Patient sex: M
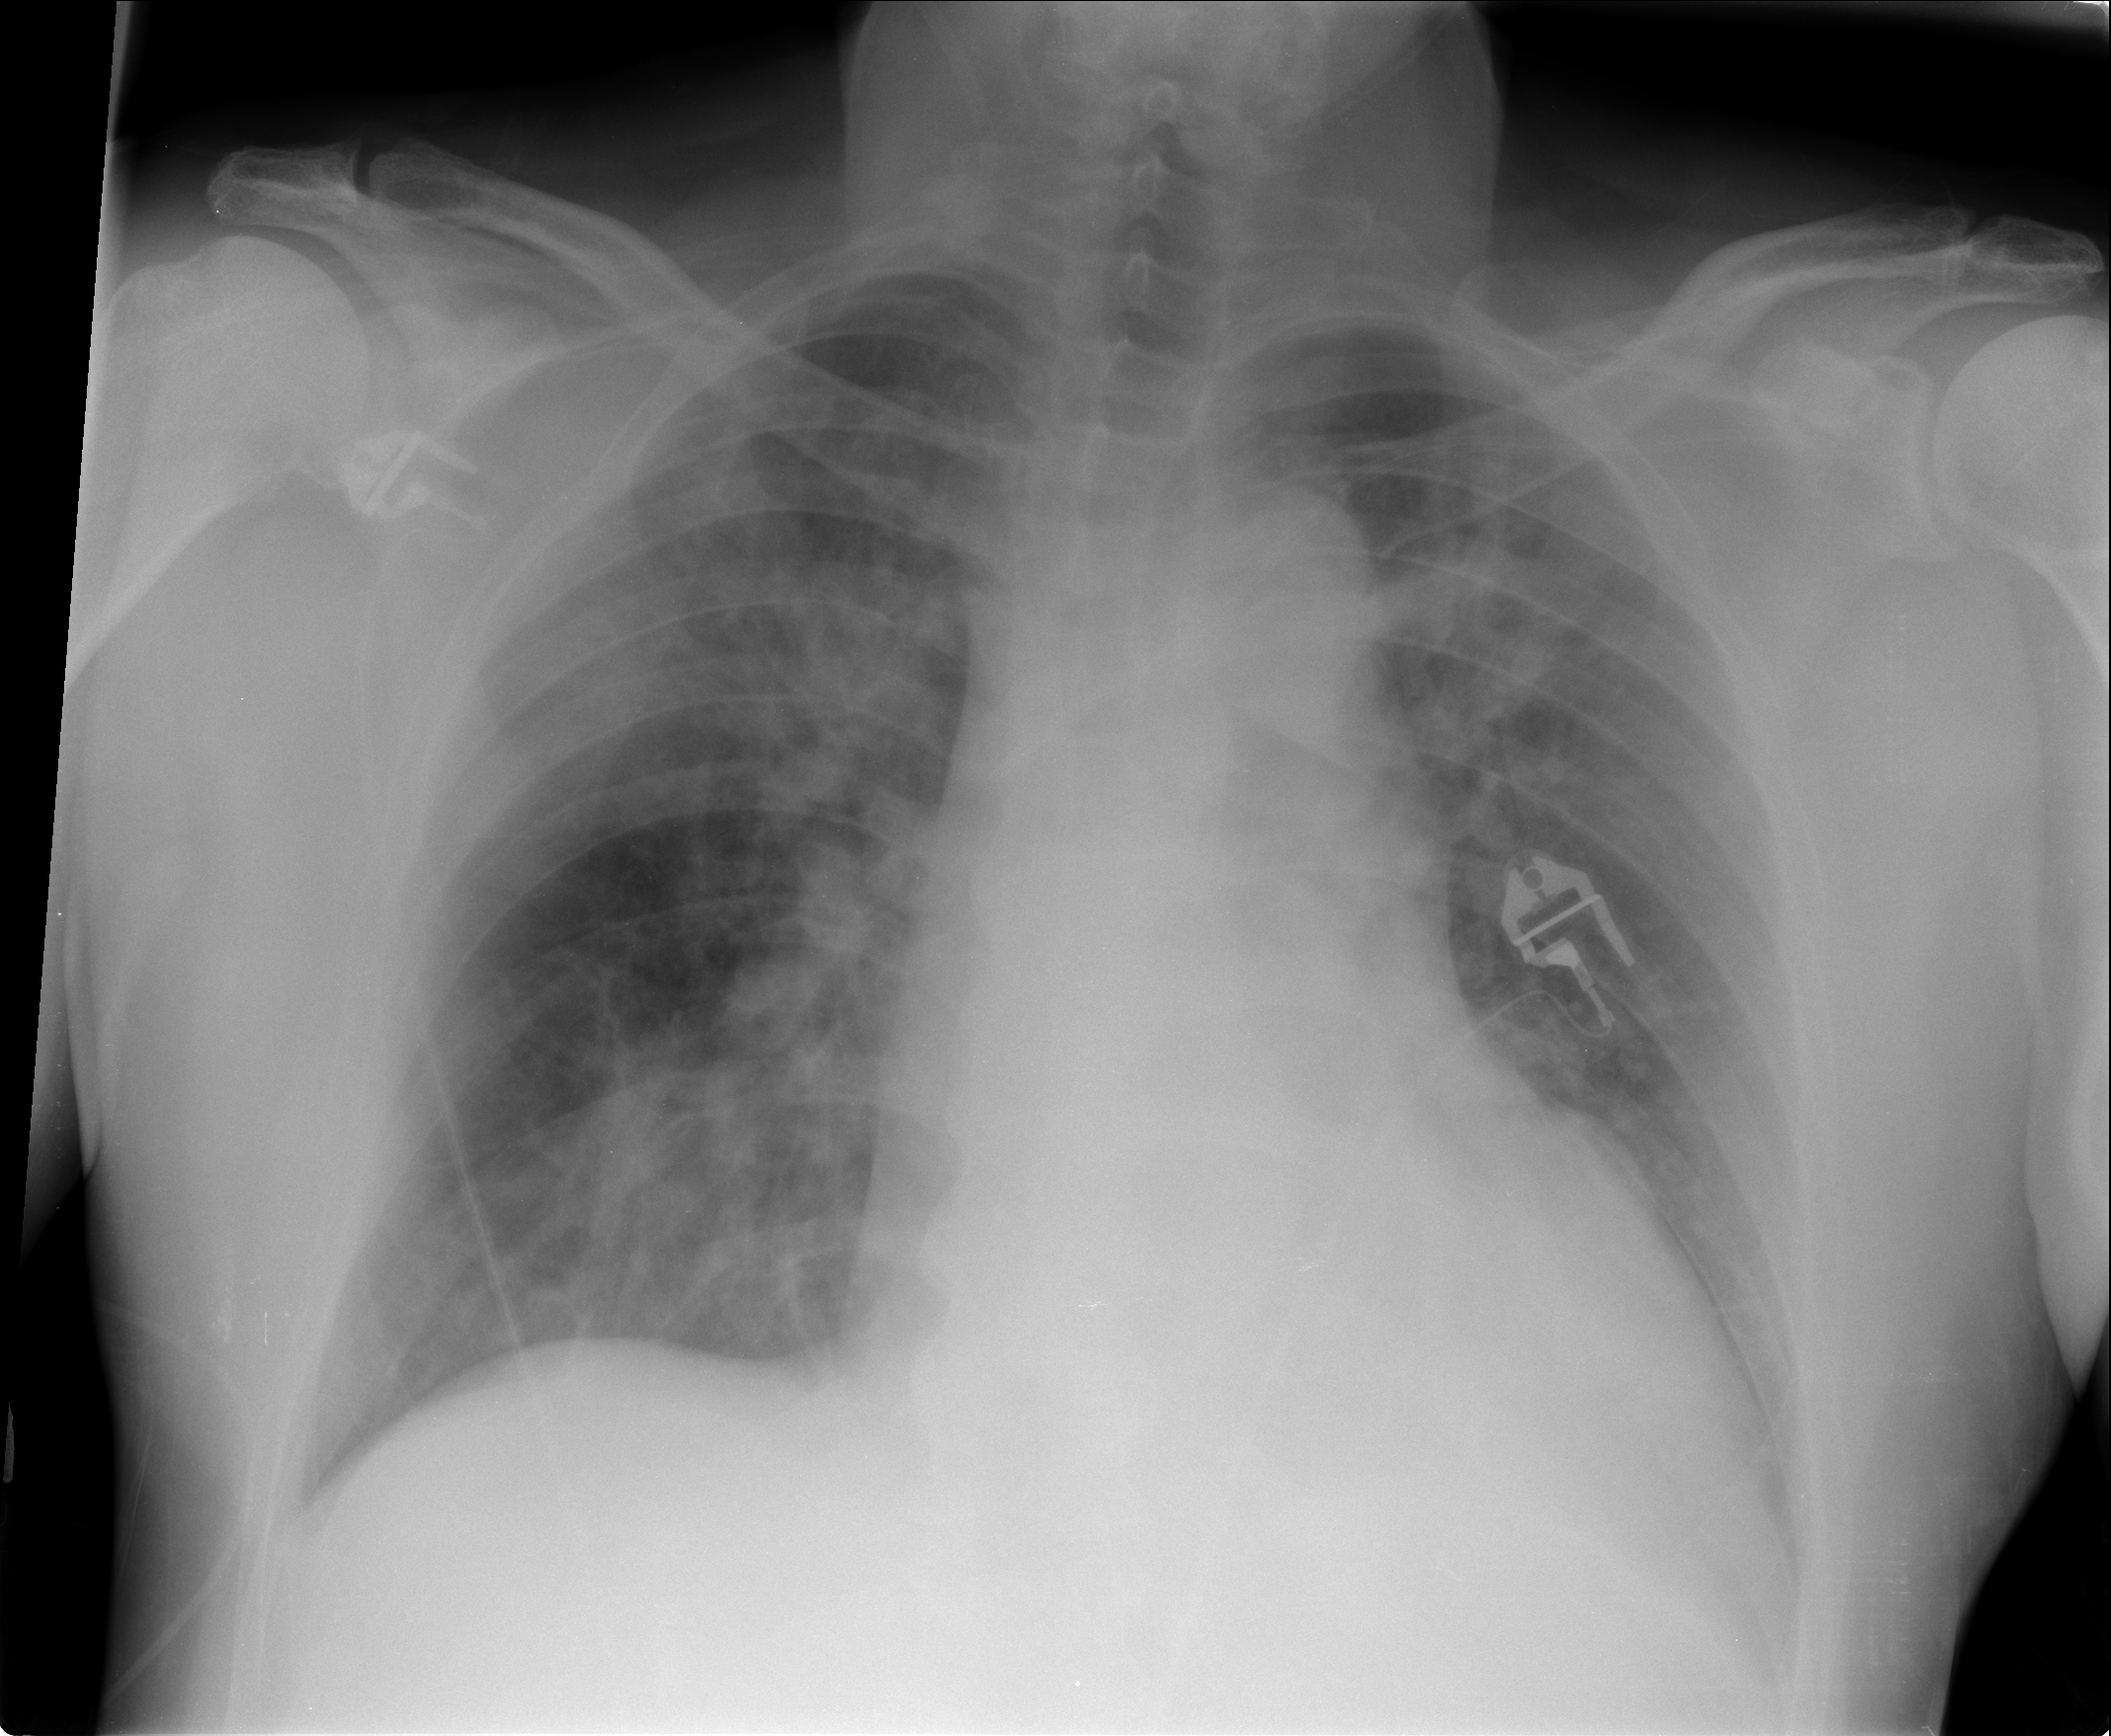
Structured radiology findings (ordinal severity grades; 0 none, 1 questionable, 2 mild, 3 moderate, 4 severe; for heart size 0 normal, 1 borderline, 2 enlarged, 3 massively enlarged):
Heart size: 2
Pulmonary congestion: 3
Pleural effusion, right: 0
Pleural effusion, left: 2
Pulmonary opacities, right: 3
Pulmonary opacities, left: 2
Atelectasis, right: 2
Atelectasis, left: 2